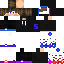
A male human skin with dark skin, wearing brown long hair dressed in a blue hoodie and black pants, featuring a closed mouth.